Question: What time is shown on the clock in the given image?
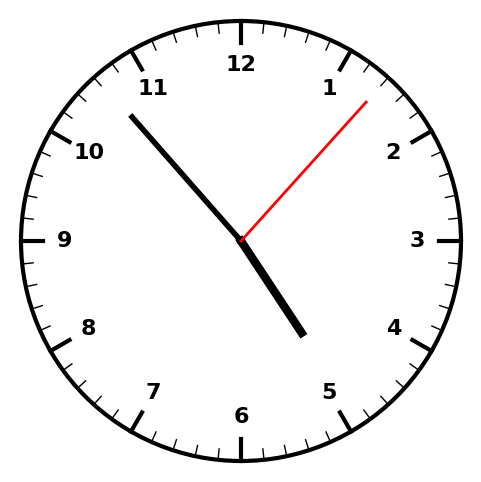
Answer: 04:53:07